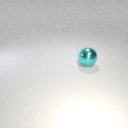
large cyan metal sphere